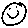
Label: smiley face